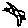
Label: bird